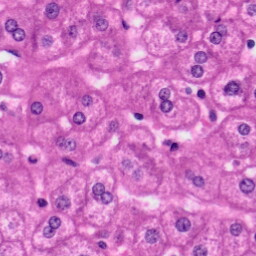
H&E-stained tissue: Liver